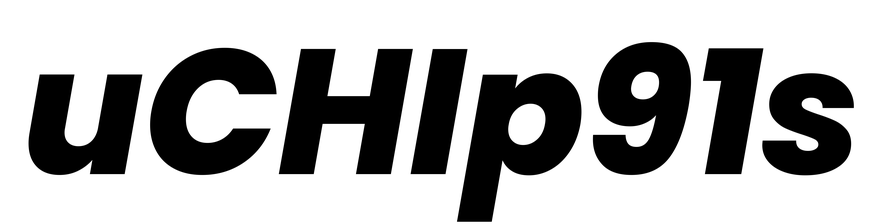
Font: Poppins-ExtraBoldItalic